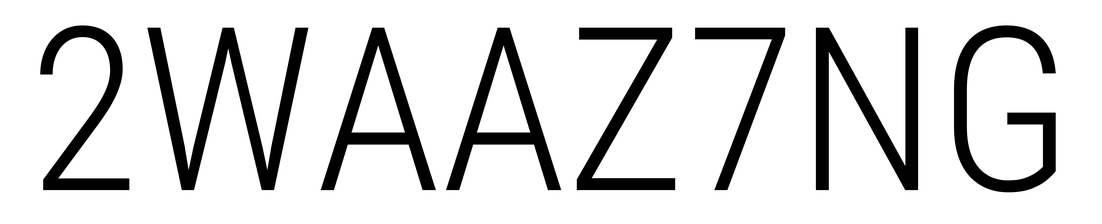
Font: Roboto_Condensed_Light